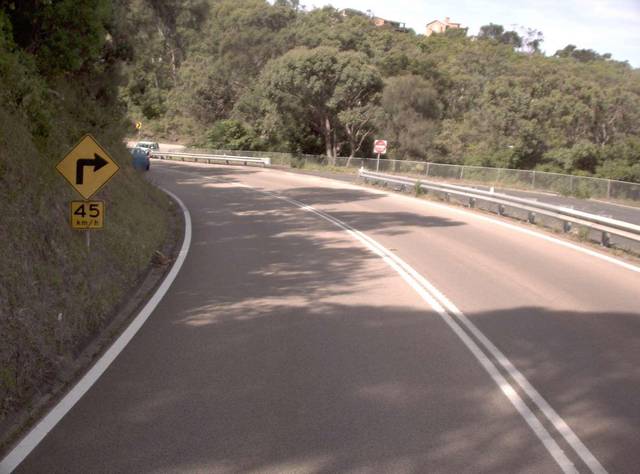
Region: Australia
Coordinates: -37.881, 147.966